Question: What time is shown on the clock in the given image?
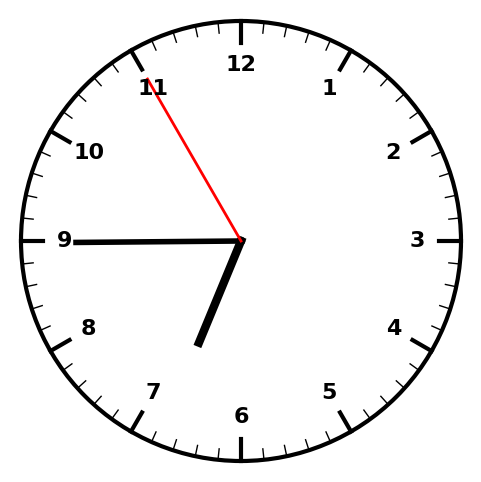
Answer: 06:44:55